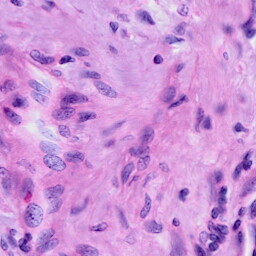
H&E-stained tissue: Cervix